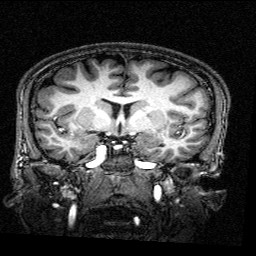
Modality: T1w
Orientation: sagittal
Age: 21
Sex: male